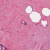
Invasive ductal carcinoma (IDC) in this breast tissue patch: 0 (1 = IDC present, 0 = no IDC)